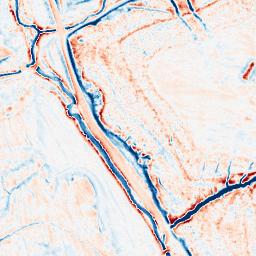
Category: edge_preserving
Decomposition family: anisotropic_diffusion
Decomposition parameters: iterations: 20
kappa: 10
gamma: 0.2
Upsampling method: sinc_hamming
Upsampling parameters: scale: 4
kernel_size: 8
Upsampling scale: 4